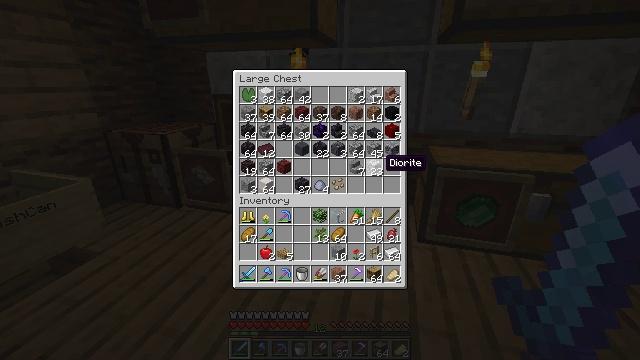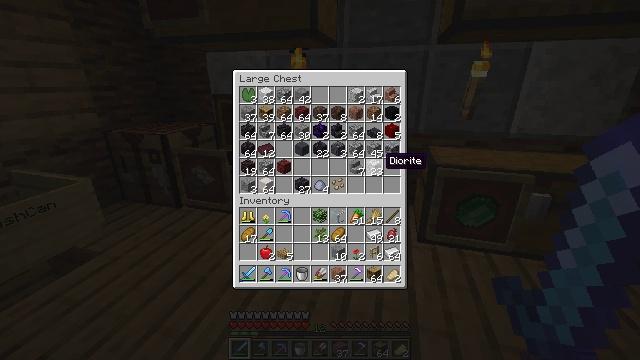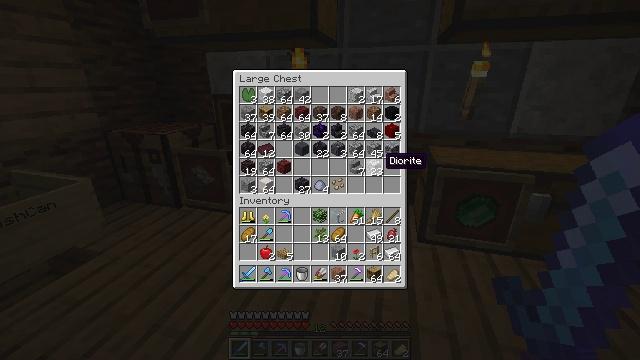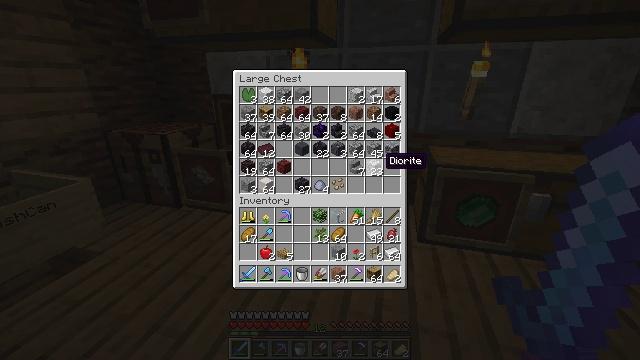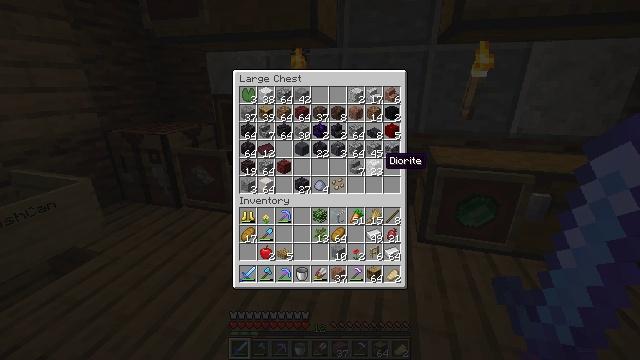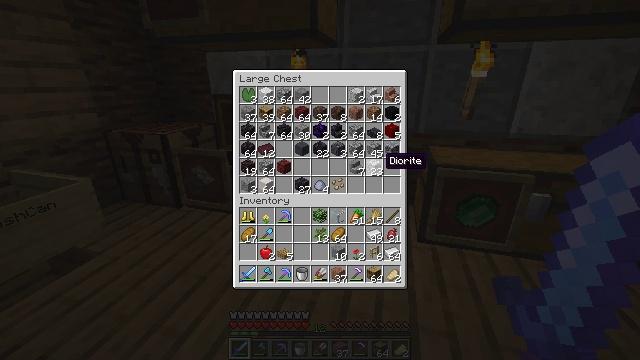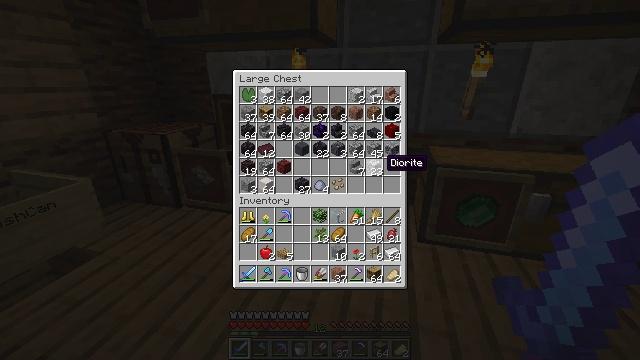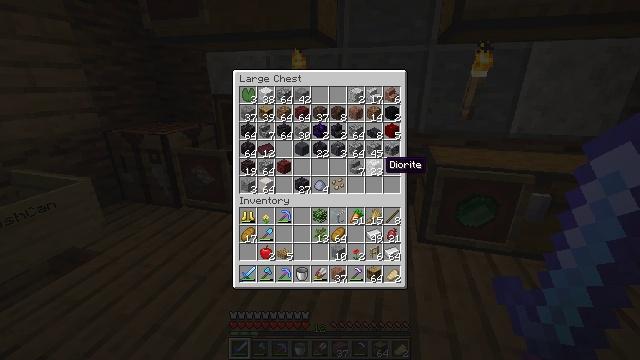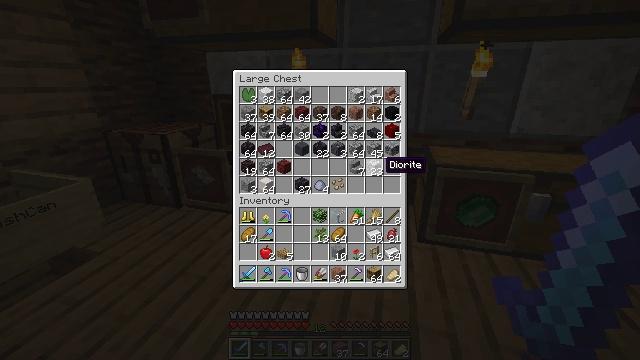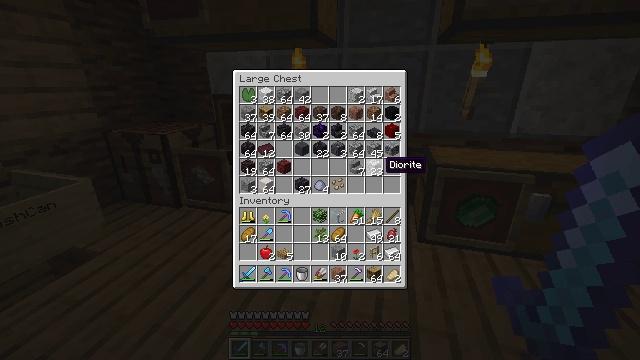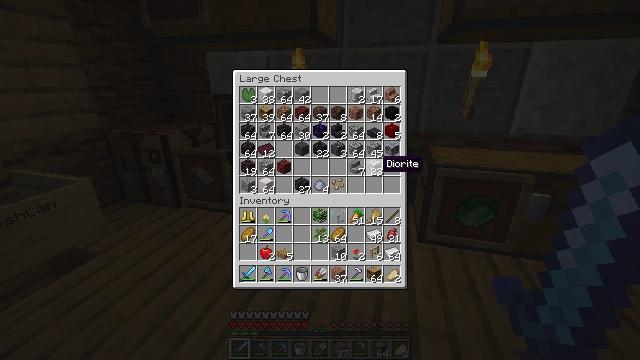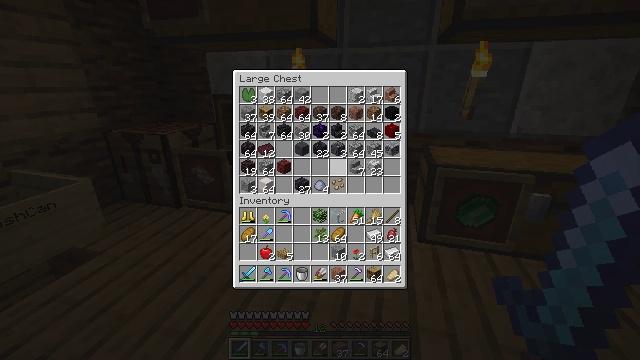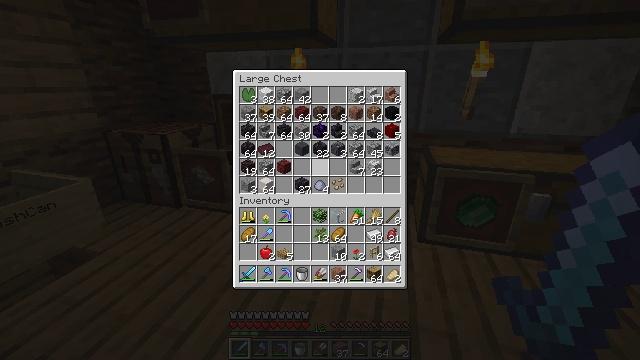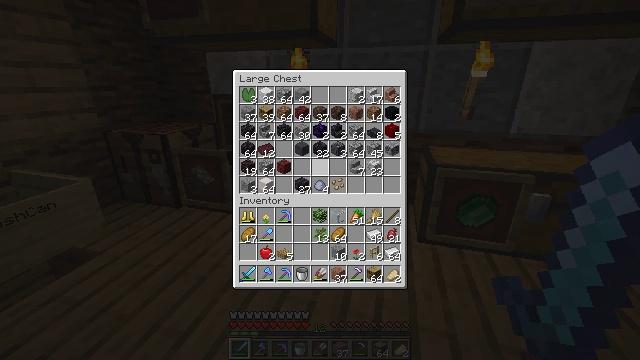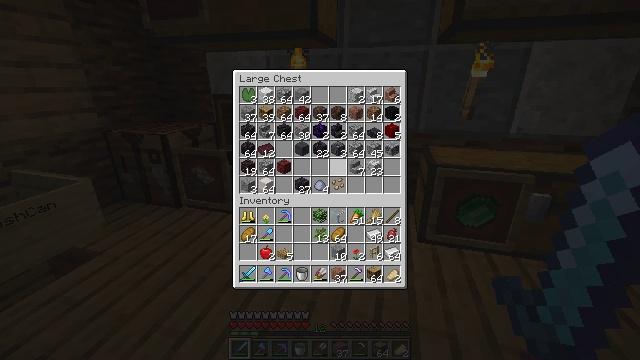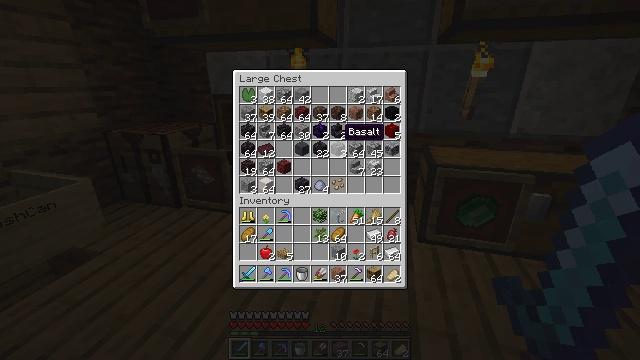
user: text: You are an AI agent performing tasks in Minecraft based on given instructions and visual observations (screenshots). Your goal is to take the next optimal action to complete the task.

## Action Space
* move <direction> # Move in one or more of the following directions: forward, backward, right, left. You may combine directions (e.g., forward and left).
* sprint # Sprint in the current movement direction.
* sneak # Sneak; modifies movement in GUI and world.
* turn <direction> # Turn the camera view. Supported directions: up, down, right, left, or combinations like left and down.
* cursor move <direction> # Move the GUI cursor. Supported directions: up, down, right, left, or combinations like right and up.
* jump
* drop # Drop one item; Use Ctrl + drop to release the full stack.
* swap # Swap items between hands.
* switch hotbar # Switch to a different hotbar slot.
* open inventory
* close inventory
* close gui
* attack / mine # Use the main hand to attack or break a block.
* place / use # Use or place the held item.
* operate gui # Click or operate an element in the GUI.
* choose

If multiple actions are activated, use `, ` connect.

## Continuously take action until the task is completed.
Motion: motion action
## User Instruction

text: Break the polished diorite block.
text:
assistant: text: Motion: sneak
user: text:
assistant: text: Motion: sneak
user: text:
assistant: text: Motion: sneak
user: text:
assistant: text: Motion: sneak
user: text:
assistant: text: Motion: sneak
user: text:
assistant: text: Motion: sneak
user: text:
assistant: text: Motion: sneak
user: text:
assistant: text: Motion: sneak
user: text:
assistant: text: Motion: sneak
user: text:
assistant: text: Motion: sneak
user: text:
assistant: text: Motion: sneak, cursor move left
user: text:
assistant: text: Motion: sneak, cursor move left
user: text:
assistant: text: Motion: sneak
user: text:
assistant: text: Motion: sneak
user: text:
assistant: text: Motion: sneak, cursor move right and up
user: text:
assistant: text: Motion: sneak, cursor move right and up
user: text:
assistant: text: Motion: sneak, cursor move up
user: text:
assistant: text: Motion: sneak
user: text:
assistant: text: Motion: sneak
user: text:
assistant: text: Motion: sneak
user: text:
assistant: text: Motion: sneak
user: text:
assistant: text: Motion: sneak
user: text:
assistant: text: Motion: sneak
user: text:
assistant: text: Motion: sneak, operate gui
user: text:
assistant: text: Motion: sneak, operate gui
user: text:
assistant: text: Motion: sneak, operate gui
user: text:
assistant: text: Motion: sneak
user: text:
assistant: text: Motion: sneak, cursor move right
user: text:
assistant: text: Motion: sneak
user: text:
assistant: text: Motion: sneak